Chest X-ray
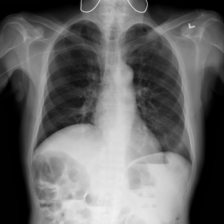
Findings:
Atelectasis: negative
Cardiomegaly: negative
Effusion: negative
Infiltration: positive
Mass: negative
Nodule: negative
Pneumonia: negative
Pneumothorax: negative
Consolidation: negative
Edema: negative
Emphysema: negative
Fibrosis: negative
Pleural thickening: negative
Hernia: negative